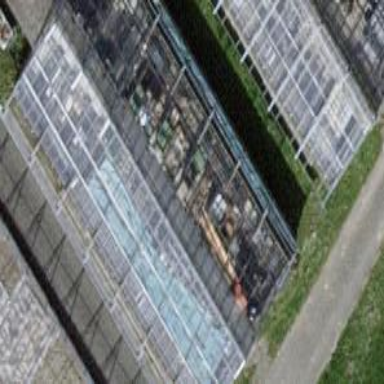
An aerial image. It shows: Greenhouse.